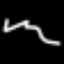
Label: squiggle